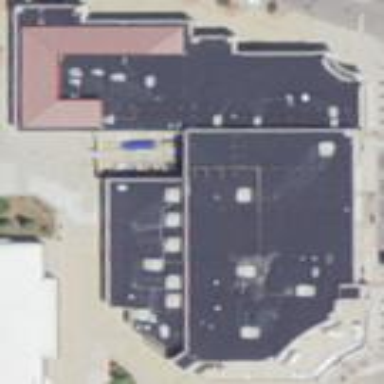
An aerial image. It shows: Mall building.